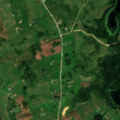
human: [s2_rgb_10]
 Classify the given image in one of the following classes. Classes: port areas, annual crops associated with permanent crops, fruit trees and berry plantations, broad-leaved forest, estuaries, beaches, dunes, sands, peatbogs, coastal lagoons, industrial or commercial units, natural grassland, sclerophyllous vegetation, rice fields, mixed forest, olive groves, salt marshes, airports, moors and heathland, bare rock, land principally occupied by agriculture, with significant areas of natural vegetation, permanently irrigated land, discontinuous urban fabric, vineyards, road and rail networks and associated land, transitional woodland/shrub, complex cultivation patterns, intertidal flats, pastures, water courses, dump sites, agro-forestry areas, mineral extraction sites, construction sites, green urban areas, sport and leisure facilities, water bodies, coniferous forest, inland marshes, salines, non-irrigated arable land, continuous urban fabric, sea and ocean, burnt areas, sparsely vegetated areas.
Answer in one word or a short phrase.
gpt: complex cultivation patterns, land principally occupied by agriculture, with significant areas of natural vegetation, water bodies